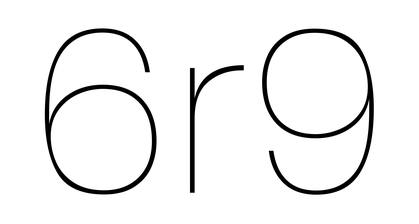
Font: Poppins-Thin